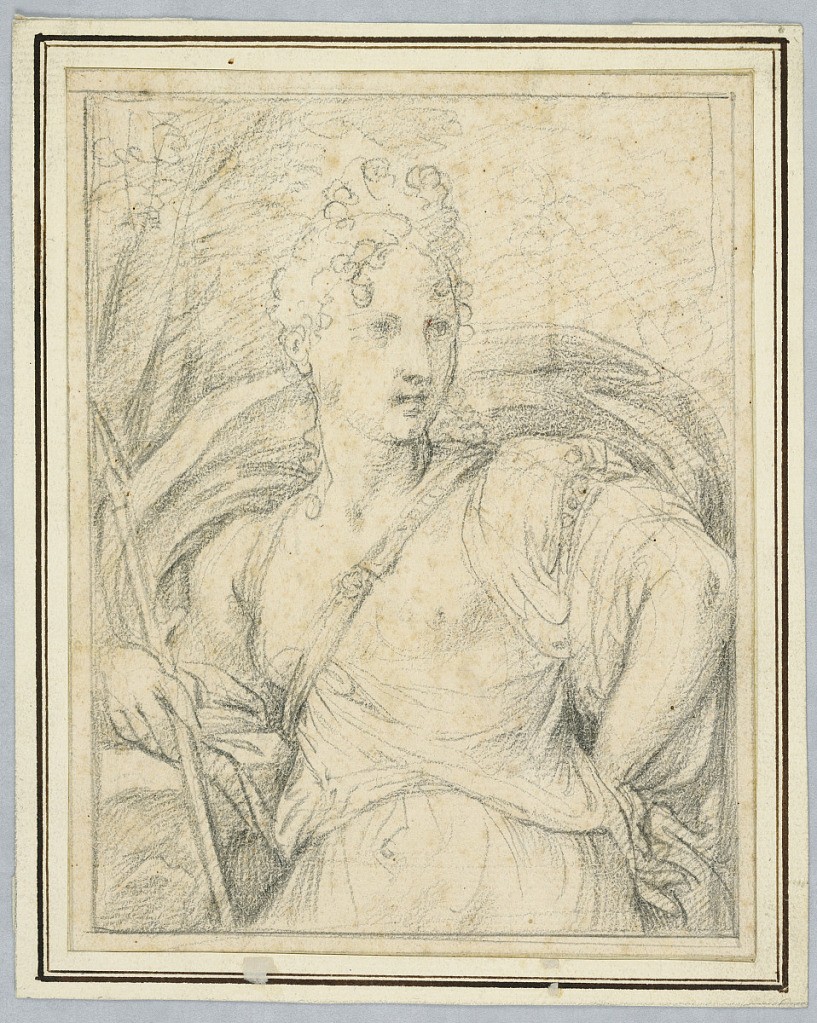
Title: Diana
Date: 1650-1700
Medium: Black crayon on paper
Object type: Drawing
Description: Half-figure. Shown leaning with the right forearm on a rock. The right hand holds the spear. Framing line.